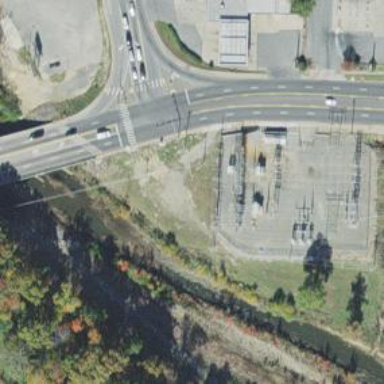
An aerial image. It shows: Service building located near substation.